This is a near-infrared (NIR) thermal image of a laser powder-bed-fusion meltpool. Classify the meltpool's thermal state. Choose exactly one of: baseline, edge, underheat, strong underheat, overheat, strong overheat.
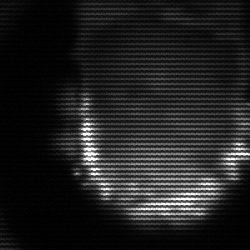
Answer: baseline